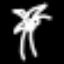
Label: palm tree